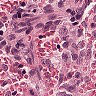
Metastatic tissue present: no